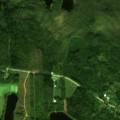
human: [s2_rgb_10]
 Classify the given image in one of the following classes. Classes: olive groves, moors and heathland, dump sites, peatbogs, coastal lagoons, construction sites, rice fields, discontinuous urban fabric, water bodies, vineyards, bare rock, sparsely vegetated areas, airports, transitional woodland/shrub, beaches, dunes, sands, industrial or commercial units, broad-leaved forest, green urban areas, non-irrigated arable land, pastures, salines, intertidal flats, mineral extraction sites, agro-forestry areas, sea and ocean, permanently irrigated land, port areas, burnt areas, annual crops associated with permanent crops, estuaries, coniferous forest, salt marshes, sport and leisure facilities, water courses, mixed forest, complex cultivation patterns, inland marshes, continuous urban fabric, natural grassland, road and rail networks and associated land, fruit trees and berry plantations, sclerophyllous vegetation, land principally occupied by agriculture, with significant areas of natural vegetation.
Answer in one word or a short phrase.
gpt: coniferous forest, mixed forest